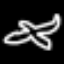
Label: airplane